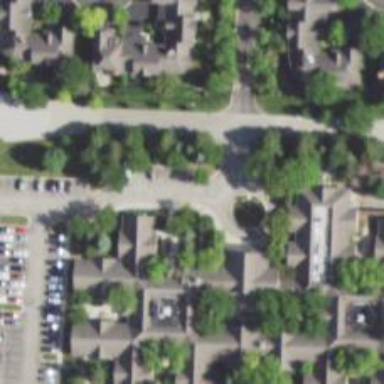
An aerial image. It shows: Living street.